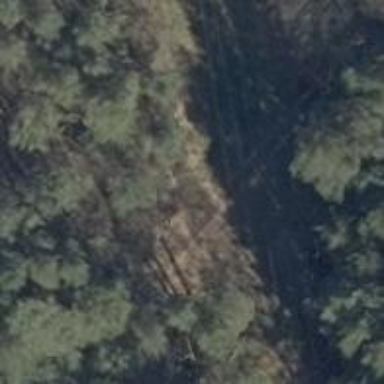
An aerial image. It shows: Track with grade5 tracktype.